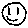
Label: smiley face